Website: apple-inc
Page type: customer-info-address
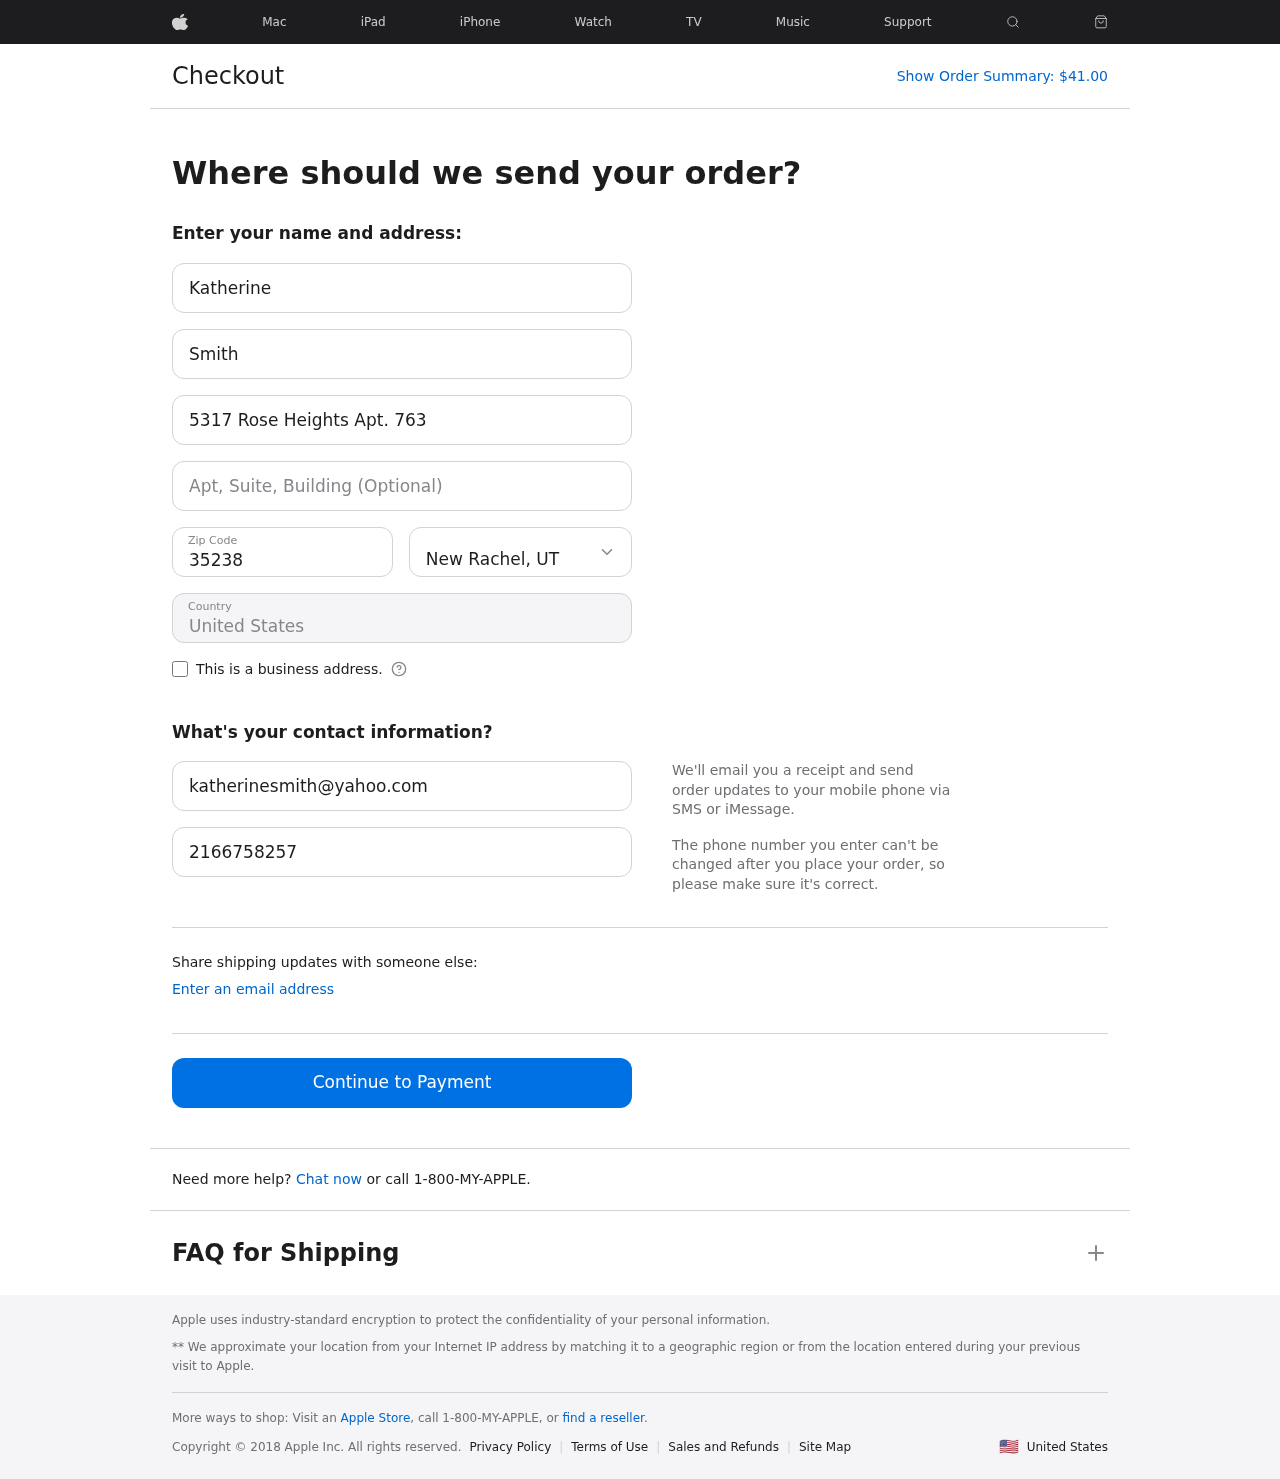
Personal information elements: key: PII_CITY_STATE
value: New Rachel, UT
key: PII_COUNTRY
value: United States
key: PII_EMAIL
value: katherinesmith@yahoo.com
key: PII_FIRSTNAME
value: Katherine
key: PII_LASTNAME
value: Smith
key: PII_PHONE
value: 2166758257
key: PII_POSTCODE
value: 35238
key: PII_STREET
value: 5317 Rose Heights Apt. 763
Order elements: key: ORDER_TOTAL
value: $41.00